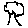
Label: tree